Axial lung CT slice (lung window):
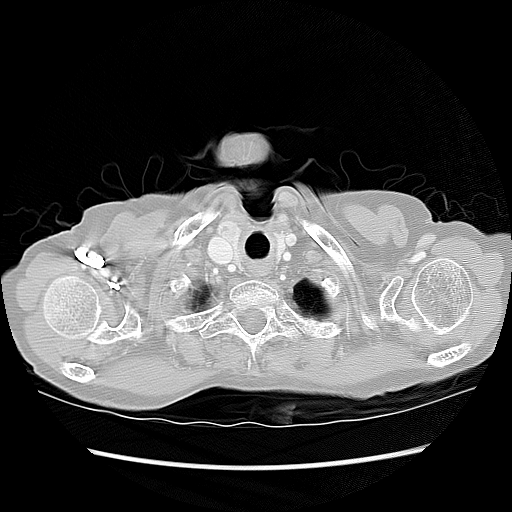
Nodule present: no